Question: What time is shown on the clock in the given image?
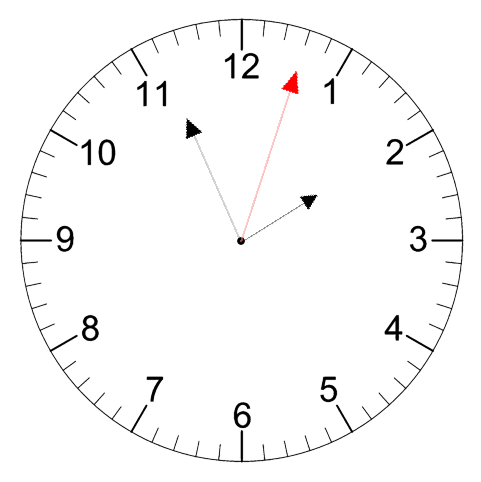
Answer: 01:56:03